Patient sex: F
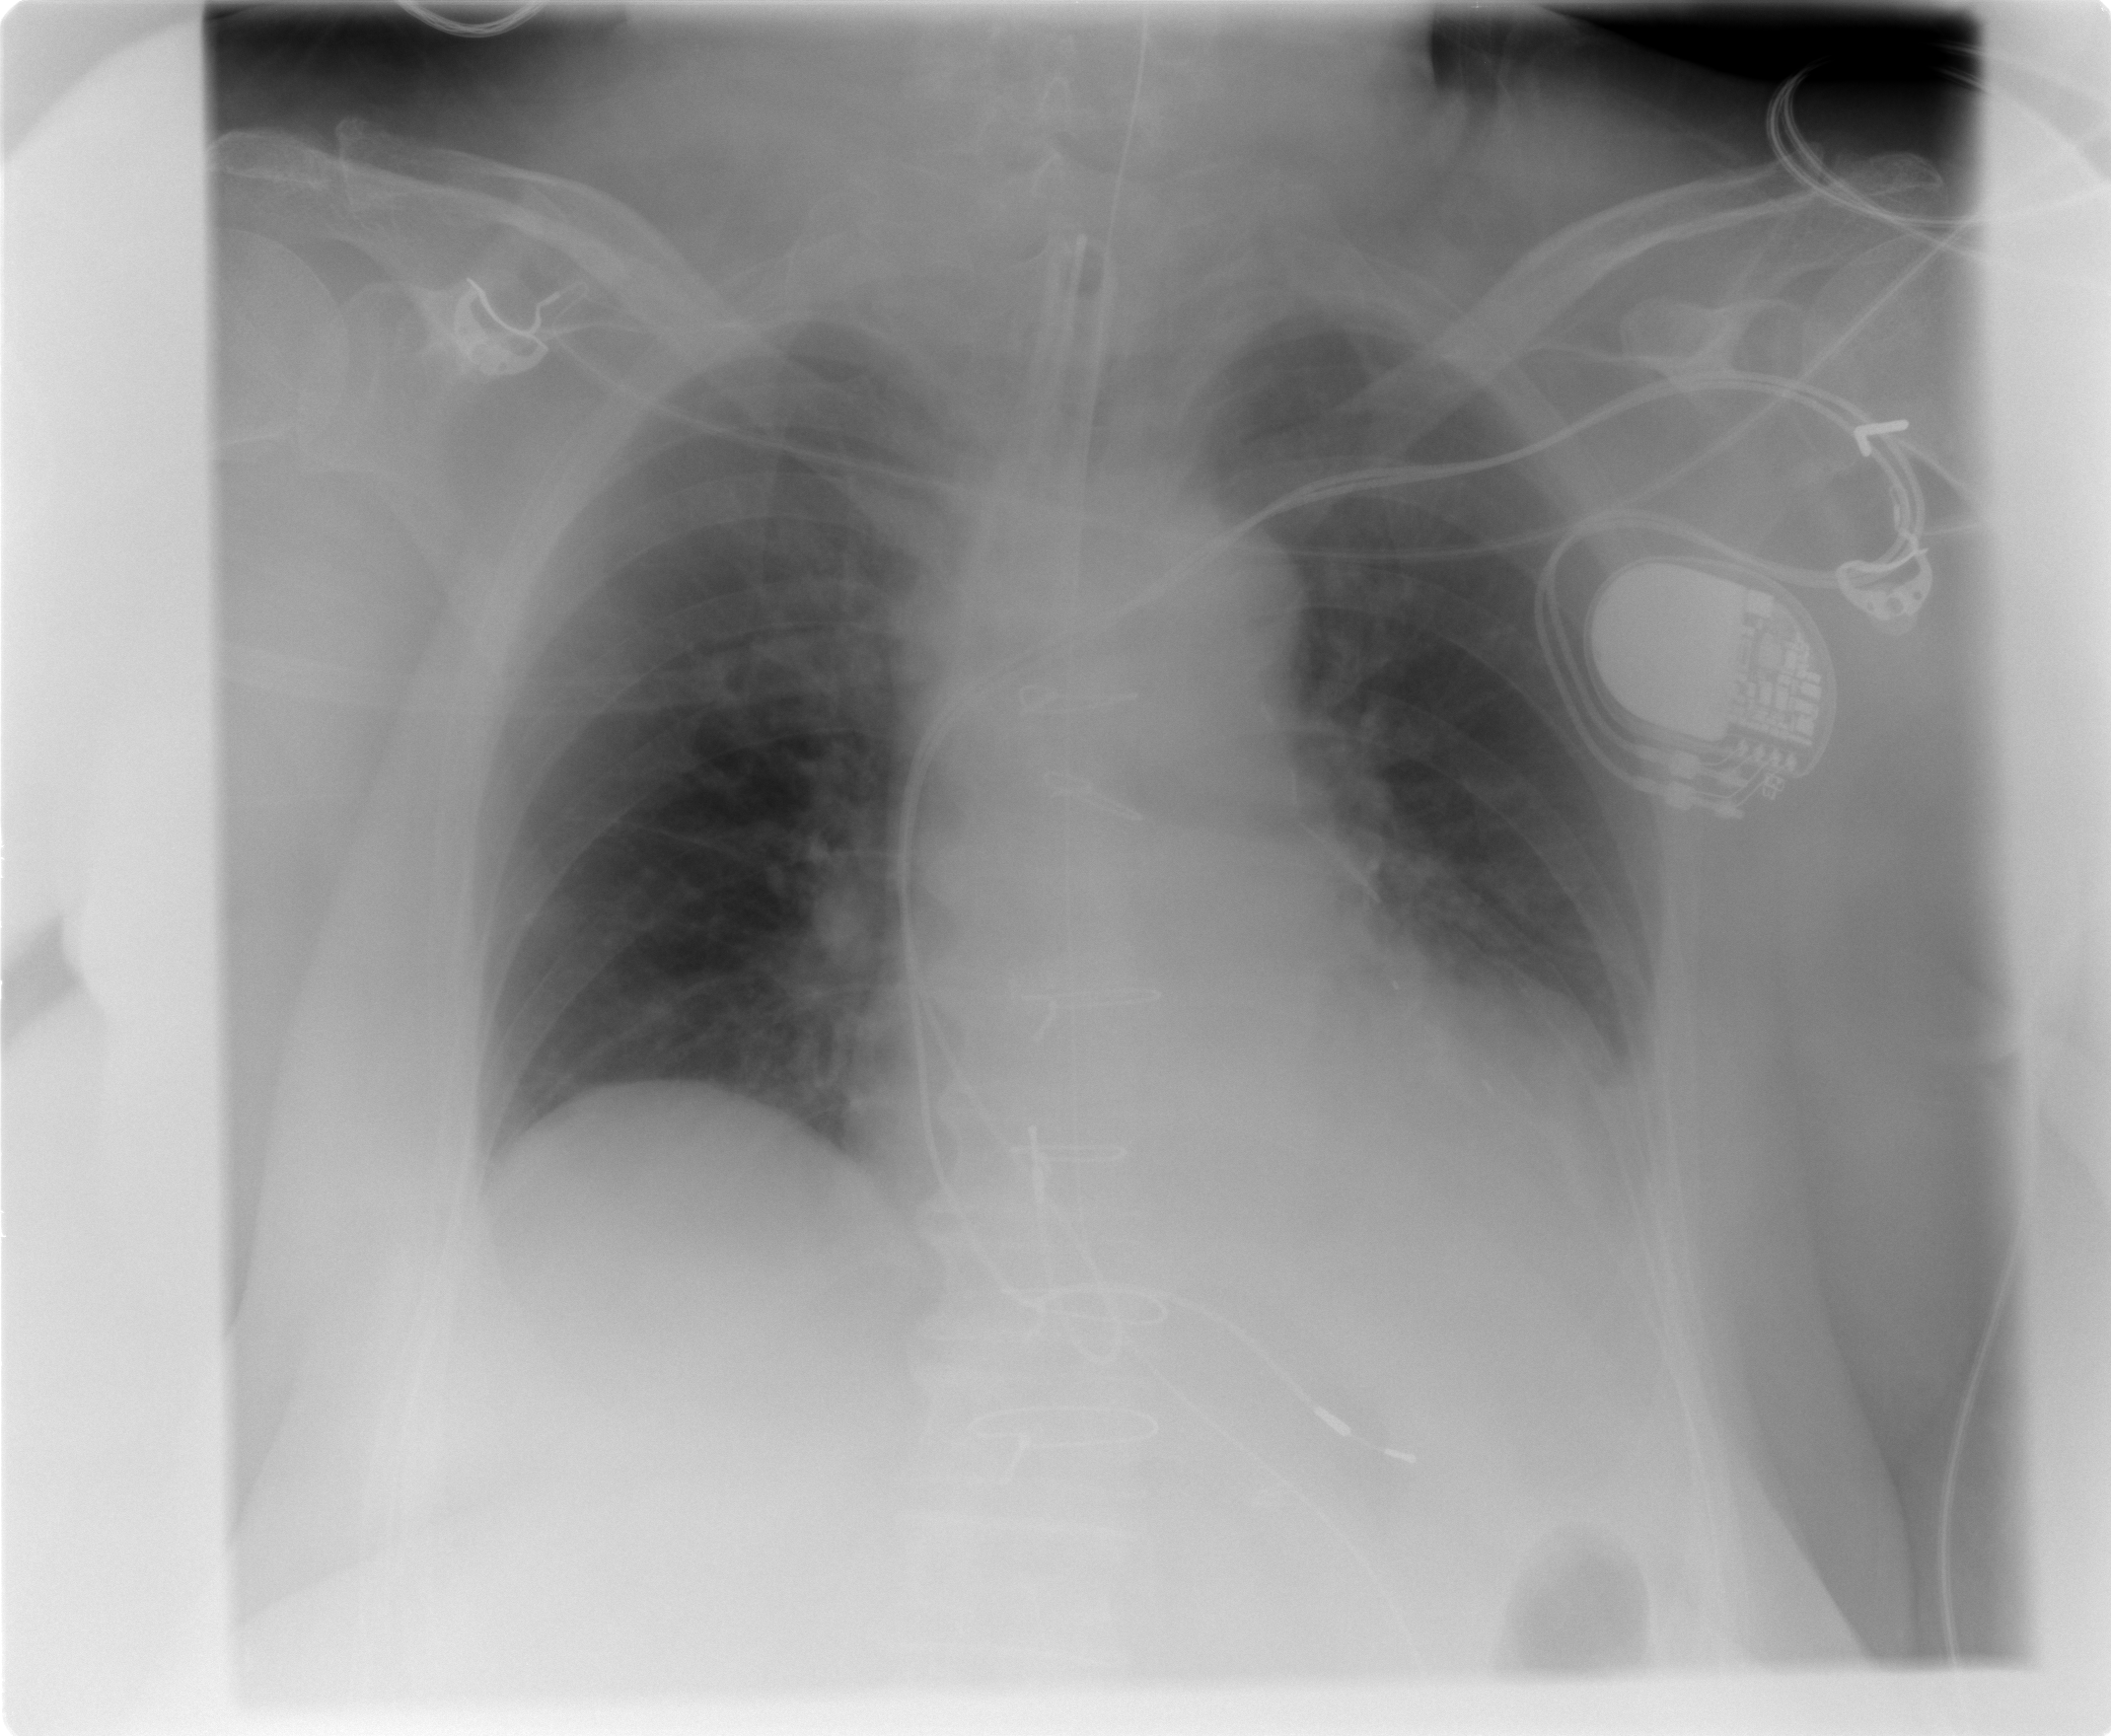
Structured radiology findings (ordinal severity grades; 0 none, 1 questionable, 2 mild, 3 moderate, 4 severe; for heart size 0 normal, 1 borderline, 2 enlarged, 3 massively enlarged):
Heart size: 2
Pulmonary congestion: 0
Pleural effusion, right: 0
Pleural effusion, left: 1
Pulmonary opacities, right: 0
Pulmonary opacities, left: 0
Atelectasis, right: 0
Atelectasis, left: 0